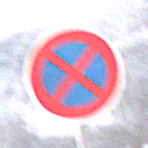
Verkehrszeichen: AbsolutesHalteverbot
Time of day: MorningAfternoon
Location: Outdoor (Nature)
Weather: PartlyCloudy
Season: Winter
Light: Natural